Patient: sex M, age 56
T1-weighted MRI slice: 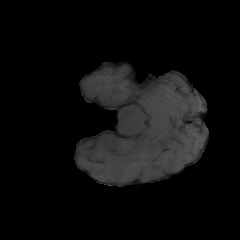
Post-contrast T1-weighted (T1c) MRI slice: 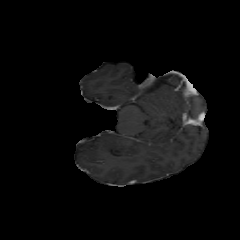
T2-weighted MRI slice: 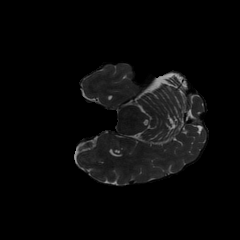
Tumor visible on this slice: no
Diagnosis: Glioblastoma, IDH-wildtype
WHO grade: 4